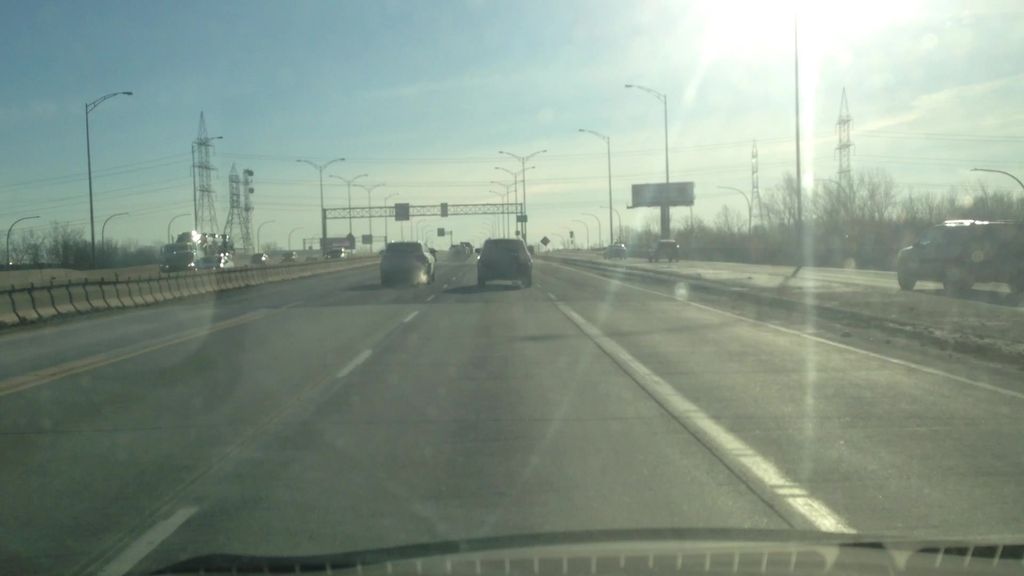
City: montreal